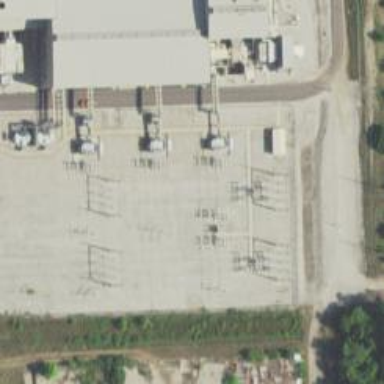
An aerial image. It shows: Switch used for power control.